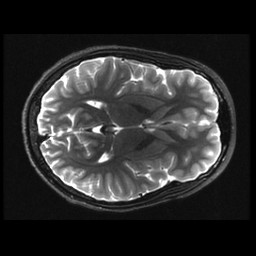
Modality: T2w
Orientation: axial
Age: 14
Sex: female
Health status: ill
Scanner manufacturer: ge
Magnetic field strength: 3 T
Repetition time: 7.5 s
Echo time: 0.1007 s